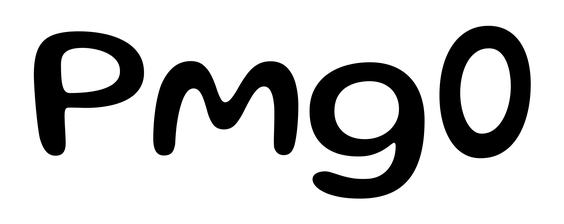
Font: Gluten_Regular